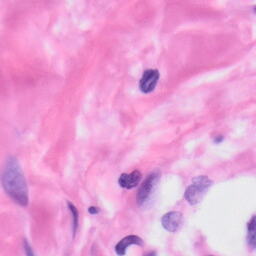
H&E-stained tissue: Skin